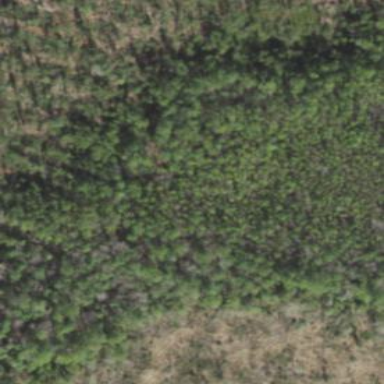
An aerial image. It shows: Forest area predominantly covered with needle-leaved trees.